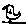
Label: bird